Question: I am trying to make a catch the egg game and it is going fine apart from the basket, which is supposed to look like an arc upside-down but it became a very strange shape, and I have searched as far as I could but no one has had such a problem like this.
I want it to look like this:

I'll have to post the whole program otherwise you wouldn't understand:
'''
from itertools import cycle
from random import randrange
from tkinter import Canvas, Tk, messagebox, font
canvas_width = 800
canvas_height = 400
root = Tk()
c = Canvas(
root,
width=canvas_width,
height=canvas_height,
background="deep sky blue"
)
c.create_rectangle(
-5,
canvas_height - 100,
canvas_width + 5,
canvas_height + 5,
fill="sea green",
width=0
)
c.create_oval(-80, -80, 120, 120, fill="orange", width=0)
c.pack()
color_cycle = cycle([
"light blue",
"light green",
"light pink",
"light yellow",
"light cyan"
])
egg_width = 45
egg_height = 55
egg_score = 10
egg_speed = 500
egg_interval = 4000
difficulty_factor = 0.95
catcher_color = "blue"
catcher_width = 100
catcher_height = 100
catcher_start_x = canvas_width / 2 - catcher_width / 2
catcher_start_y = canvas_height - catcher_width - 20
catcher_start_x2 = catcher_start_x = catcher_width
catcher_start_y2 = catcher_start_y + catcher_height
catcher = c.create_arc(
catcher_start_x,
catcher_start_y,
catcher_start_x2,
catcher_start_y2,
start=200,
extent=140,
style="arc",
outline=catcher_color,
width=30
)
game_font = font.nametofont("TkFixedFont")
game_font.config(size=18)
score = 0
score_text = c.create_text(
10,
10,
anchor="nw" ,
font=game_font,
fill="darkblue",
text="Score: " + str(score)
)
lives_remaining = 3
lives_text = c.create_text(
canvas_width - 10,
10,
anchor="ne",
font=game_font,
fill="darkblue",
text="Lives " + str(lives_remaining)
)
eggs = []
def create_egg():
x = randrange(10, 740)
y = 40
new_egg = c.create_oval(
x,
y,
x + egg_width,
y + egg_height,
fill=next(color_cycle),
width=0
)
eggs.append(new_egg)
root.after(egg_interval, create_egg)
def move_eggs():
for egg in eggs:
(egg_x, egg_y, egg_x2, egg_y2) = c.coords(egg)
c.move(egg, 0, 10)
if egg_y2 > canvas_height:
egg_dropped(egg)
root.after(egg_speed, move_eggs)
def egg_dropped(egg):
eggs.remove(egg)
lose_a_life()
if lives_remaining == 0:
messagebox.showinfo("Game Over!", "Final Score: " + str(score))
root.destroy()
def lose_a_life():
global lives_remaining
lives_remaining -= 1
c.itemconfigure(lives_text, text = "Lives: " + str(lives_remaining))
def check_catch():
catcher_x, catcher_y, catcher_x2, catcher_y2 = c.coords(catcher)
for egg in eggs:
egg_x, egg_y, egg_x2, egg_y2 = c.coords(egg)
if egg_x<catcher_x<egg_x2 and (catcher_y2 - egg_y2) < 5:
eggs.remove(egg)
c.delete(egg)
increase_score(egg_score)
root.after(100, check_catch)
def increase_score(points):
global score, egg_speed, egg_interval
score += points
egg_speed = int(egg_speed * difficulty_factor)
egg_interval = int(egg_interval * difficulty_factor)
c.itemconfigure(score_text, text="Score: " + str(score))
def move_left(event):
(x1, y1, x2, y2) = c.coords(catcher)
if x1 > 0:
c.move(catcher, -20, 0)
def move_right(event):
(x1, y1, x2, y2) = c.coords(catcher)
if x2 < canvas_width:
c.move(catcher, 20, 0)
c.bind("<Left>" , move_left)
c.bind("<Right>", move_right)
c.focus_set()
root.after(1000, create_egg)
root.after(1000, move_eggs)
root.after(1000, check_catch)
root.mainloop()
'''
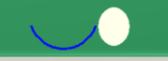
Answer: You have a typo on line 27 - you have written 'catcher_start_x2 = catcher_start_x = catcher_width' where you should have 'catcher_start_x2 = catcher_start_x - catcher_width'.
Also, the backslash on line 29 is unnecessary as things contained in brackets automatically continue on multiple lines.
One more thing - once the typo is fixed, the eggs are only caught in the left area of the catcher because line 79 ('if egg_x<catcher_x<egg_x2 and (catcher_y2 - egg_y2) < 5:') is checking if the left x coord of the catcher is inside the x coords of the egg not the other way around. To fix this, replace it with
'if catcher_x - 10 < egg_x and egg_x2 < catcher_x2 + 10 and (catcher_y2 - egg_y2) < 5:' (the -10 and +10 are to give the player a bit of leeway so the egg doesn't have to be exactly in the centre).